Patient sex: F
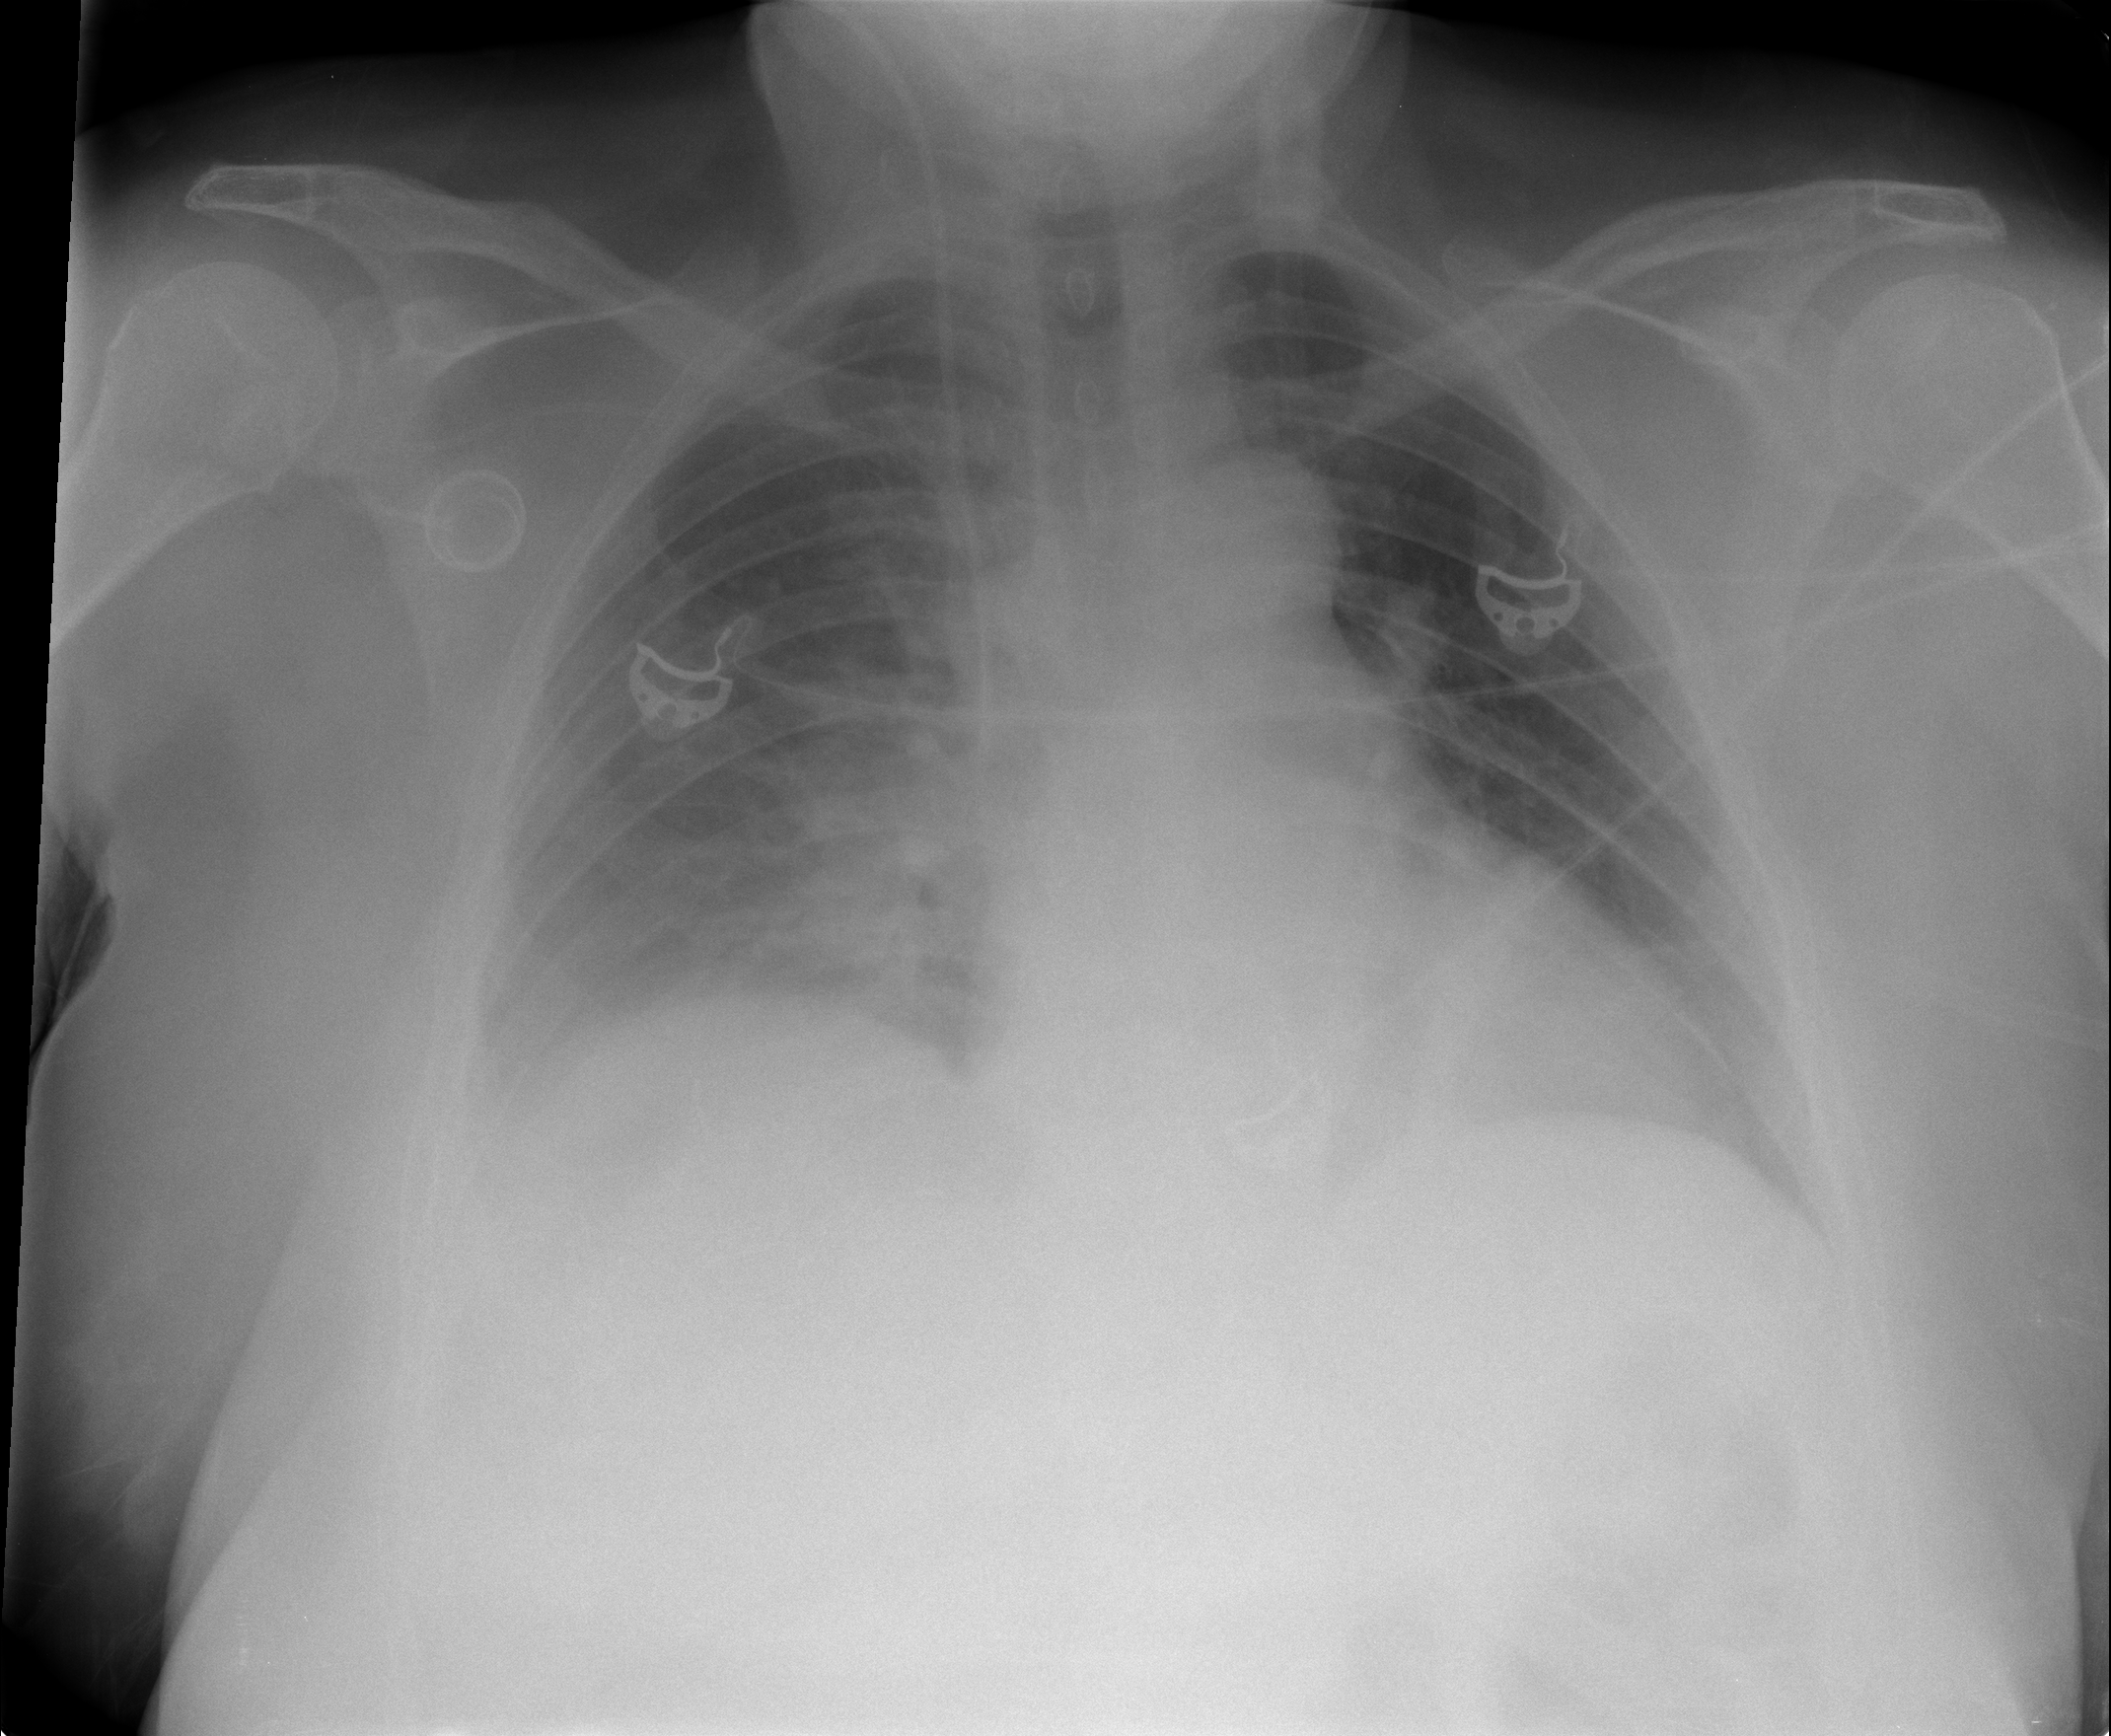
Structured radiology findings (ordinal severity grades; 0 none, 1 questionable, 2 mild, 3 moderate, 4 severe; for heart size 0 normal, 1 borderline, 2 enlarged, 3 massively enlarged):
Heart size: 0
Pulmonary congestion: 2
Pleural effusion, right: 2
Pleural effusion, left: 0
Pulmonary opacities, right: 3
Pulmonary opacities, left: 2
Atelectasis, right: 2
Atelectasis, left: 0